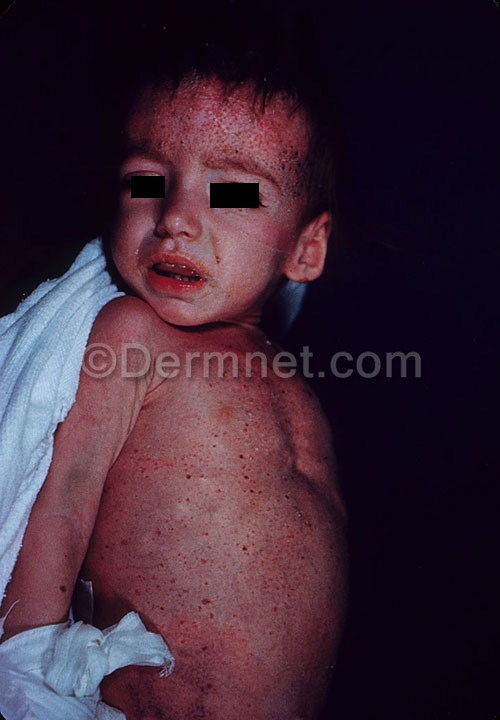
Disease: Systemic Disease